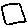
Label: square